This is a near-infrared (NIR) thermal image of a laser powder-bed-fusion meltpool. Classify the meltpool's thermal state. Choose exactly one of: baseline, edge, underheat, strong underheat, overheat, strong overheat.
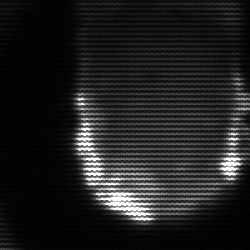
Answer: baseline